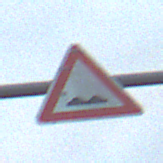
Verkehrszeichen: UnebeneFahrbahn
Umgebung: Outdoor, RoadRail
Tageszeit: SunriseSunset
Wetter: PartlyCloudy
Licht: Natural
Jahreszeit: NotSpecified
Kontrast: LowContrast